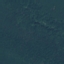
Land use / land cover: Forest